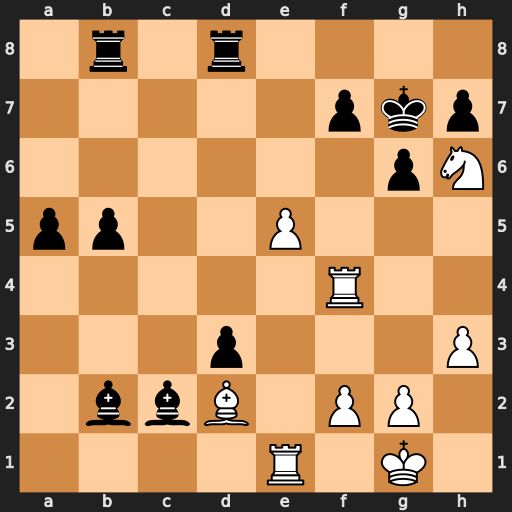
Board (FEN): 1r1r4/5pkp/6pN/pp2P3/5R2/3p3P/1bbB1PP1/4R1K1
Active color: w
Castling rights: -
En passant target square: -
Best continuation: Rxf7+ Kh8 Bg5